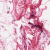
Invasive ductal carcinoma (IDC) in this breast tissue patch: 0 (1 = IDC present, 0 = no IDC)